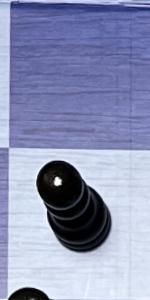
Label: Pawn_Black